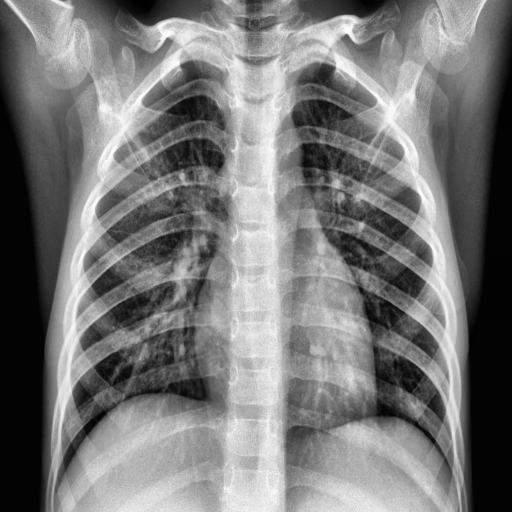
Finding: NORMAL